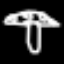
Label: mushroom